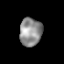
Tissue: prostate
Cell type: T cells
Senescence score: 0.3564
Nuclear area (px): 609
Mean DAPI intensity: 144.69